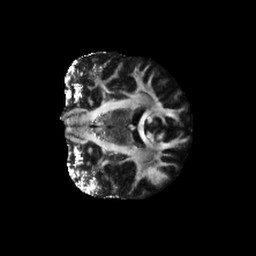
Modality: FA
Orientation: coronal
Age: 27
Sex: female
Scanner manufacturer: siemens
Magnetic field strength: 6.98 T
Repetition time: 7.08 s
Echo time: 0.0756 s